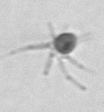
Label: Ophiaster